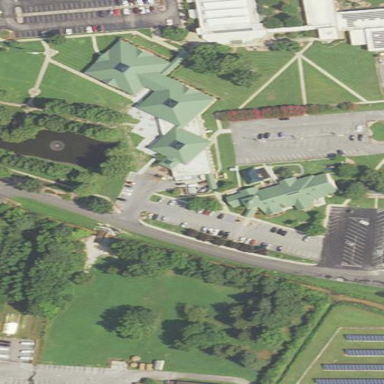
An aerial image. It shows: College building.